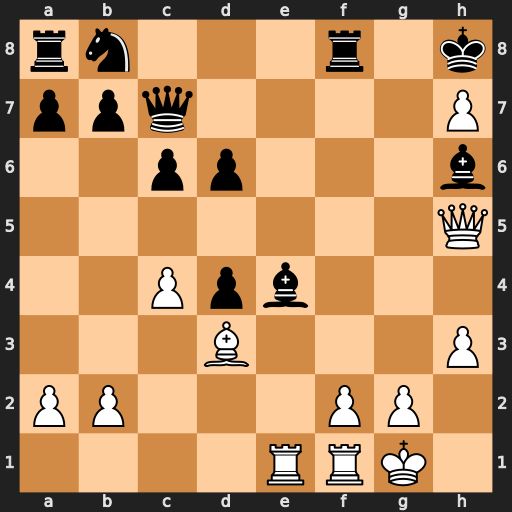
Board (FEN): rn3r1k/ppq4P/2pp3b/7Q/2Ppb3/3B3P/PP3PP1/4RRK1
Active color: w
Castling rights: -
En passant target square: -
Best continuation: Qxh6 Qg7 Qxg7+